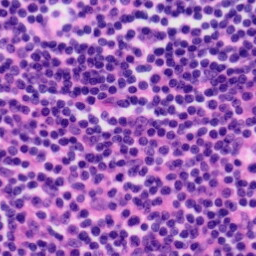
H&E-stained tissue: Tonsil